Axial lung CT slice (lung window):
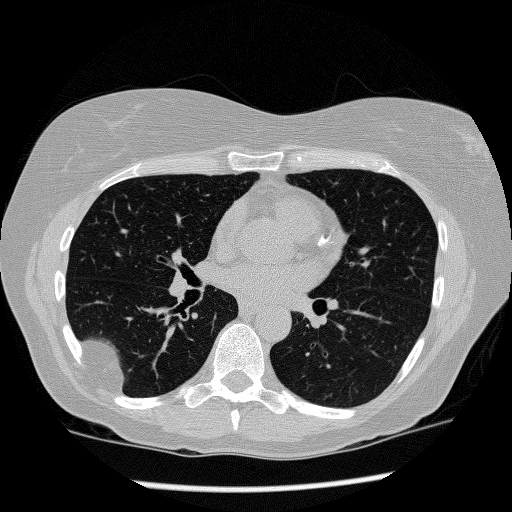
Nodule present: no